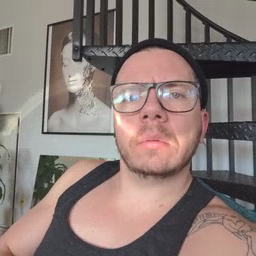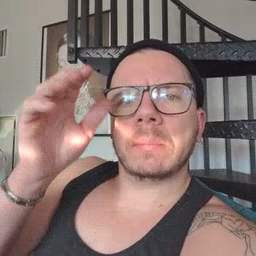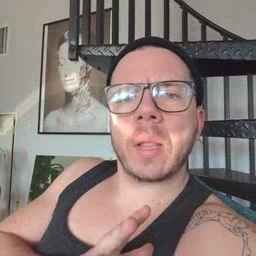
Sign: man